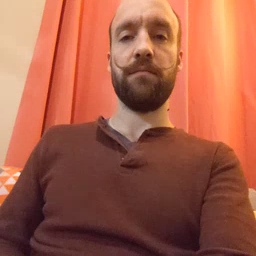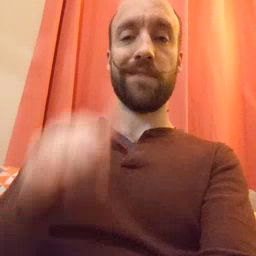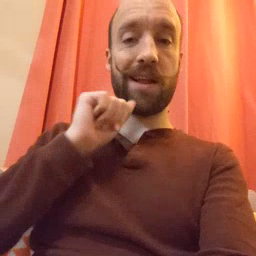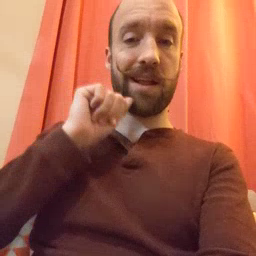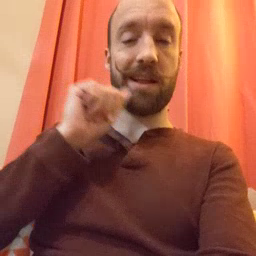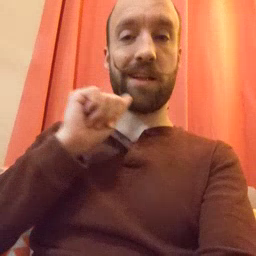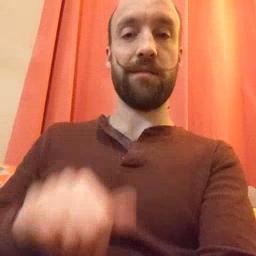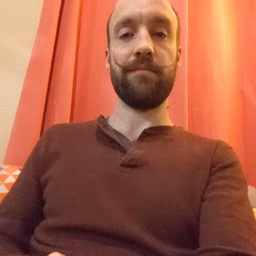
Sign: aunt